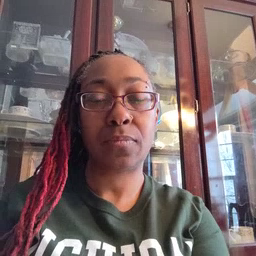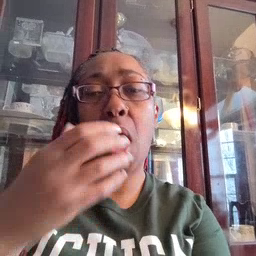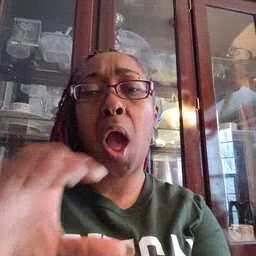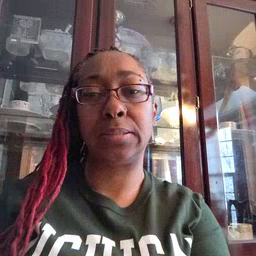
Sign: hot